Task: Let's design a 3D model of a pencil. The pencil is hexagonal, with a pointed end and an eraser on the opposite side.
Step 7:
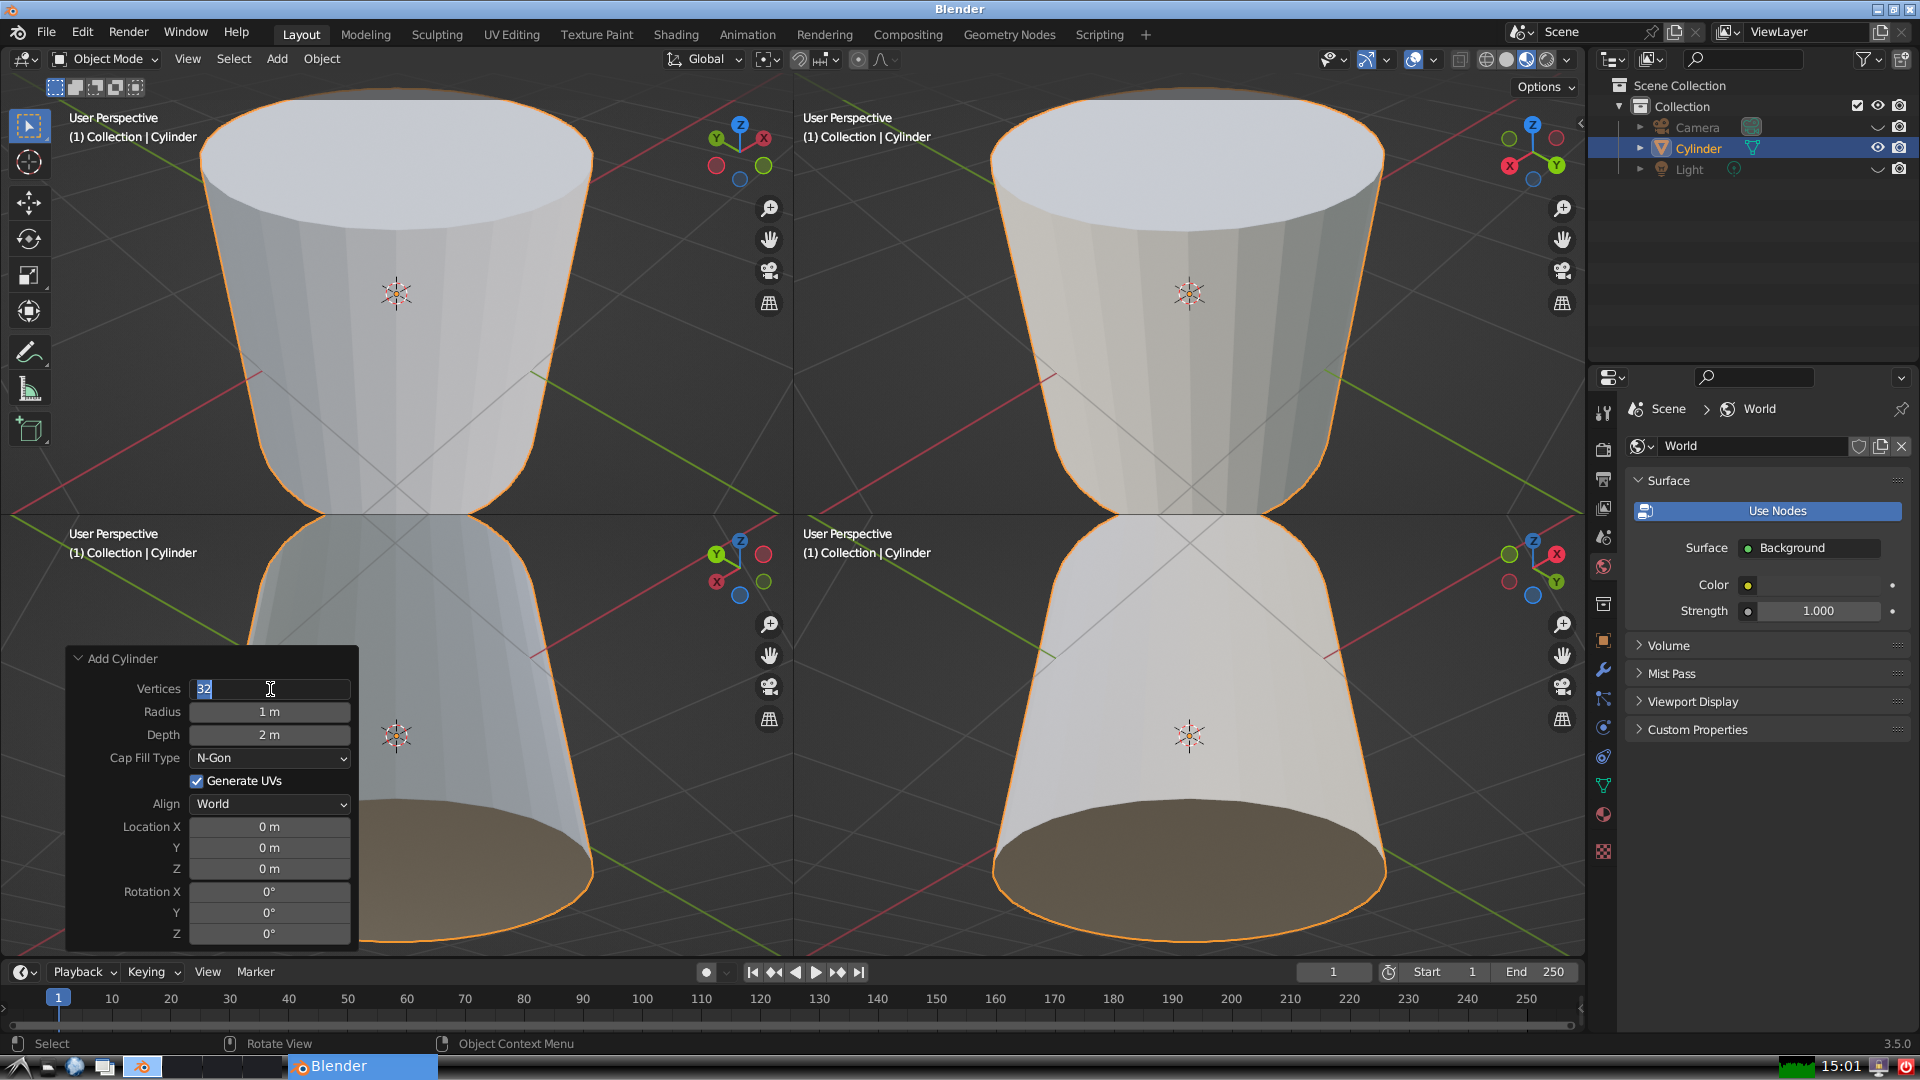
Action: input_text: 6